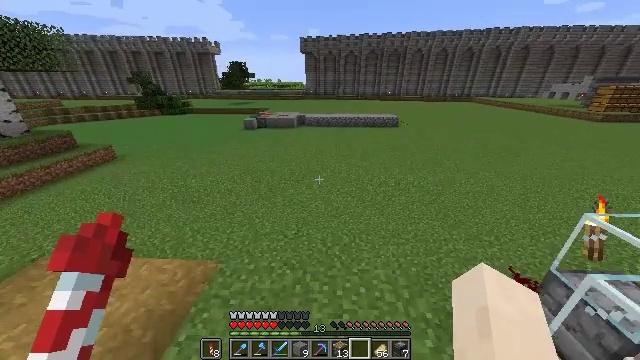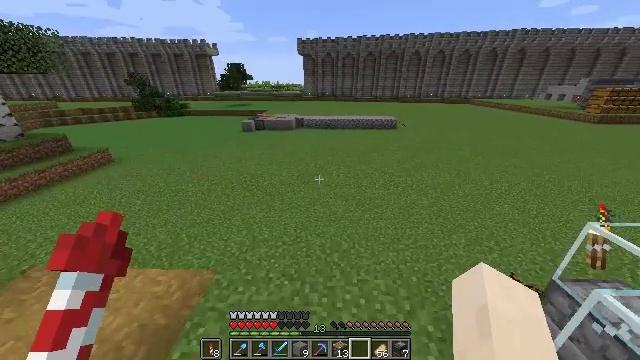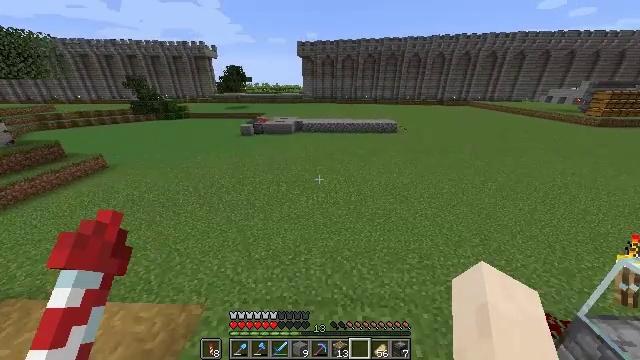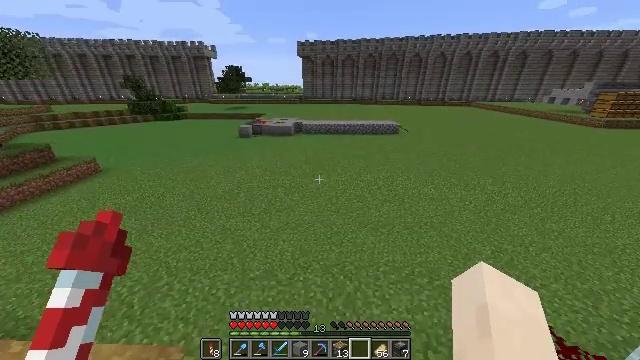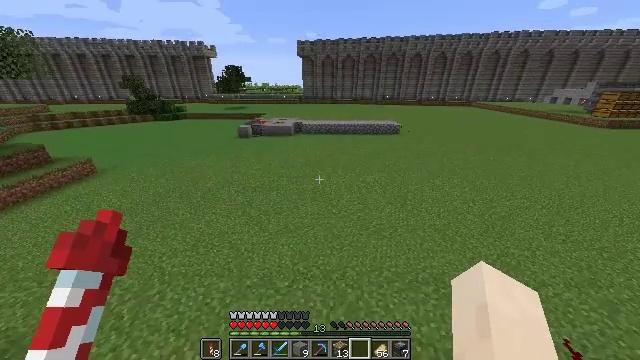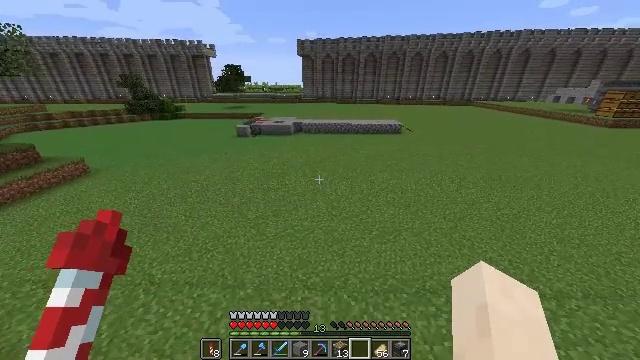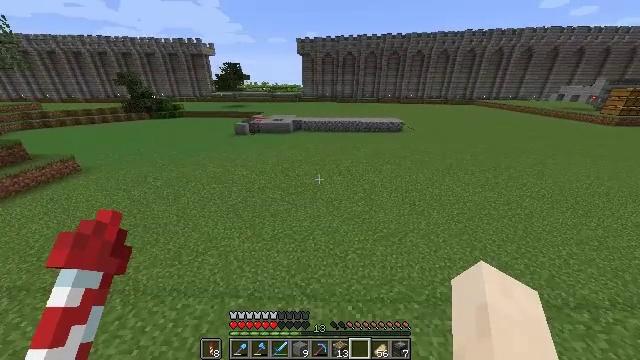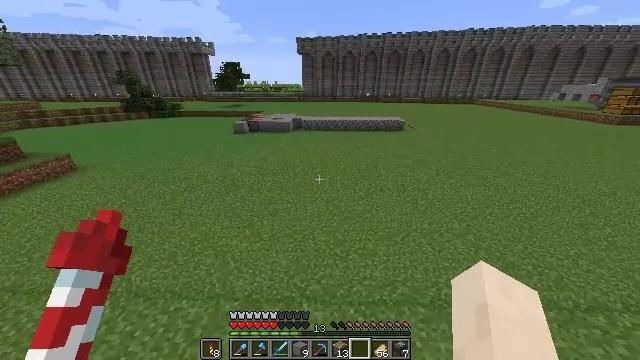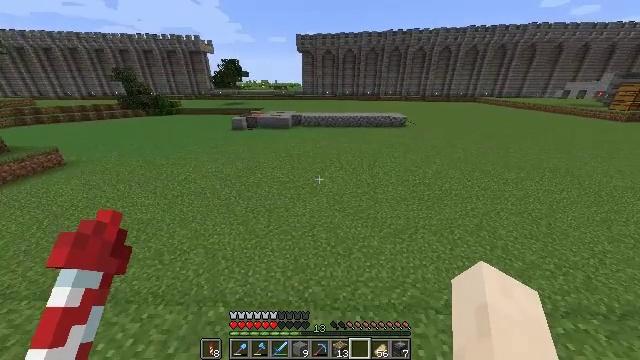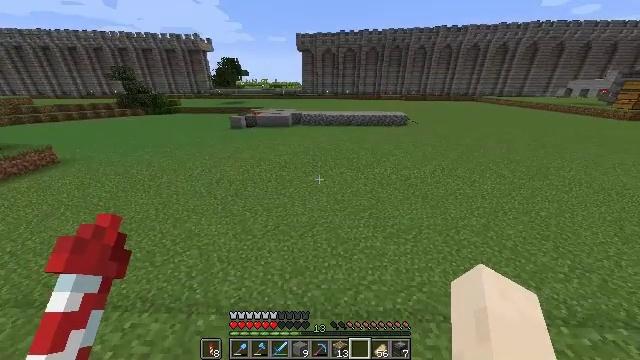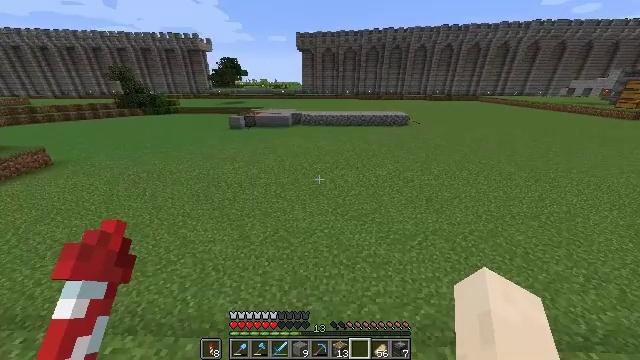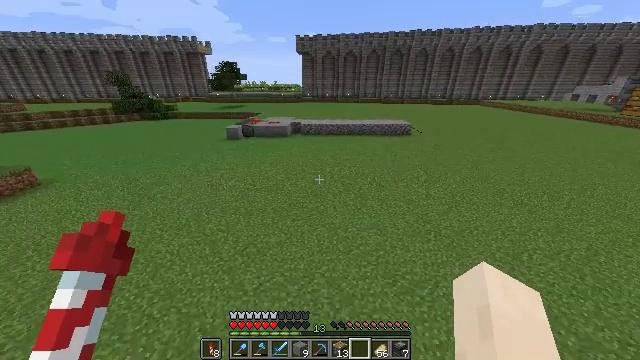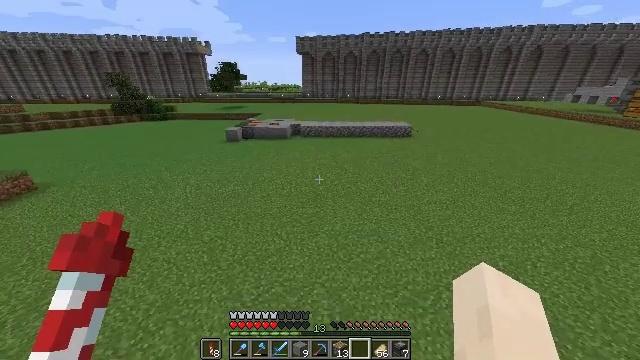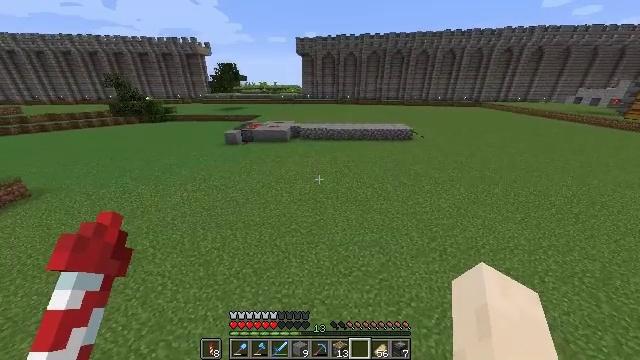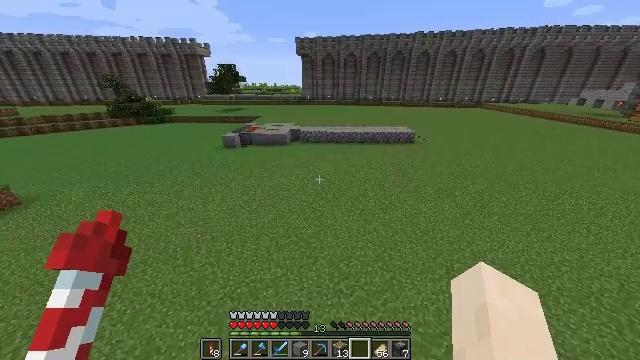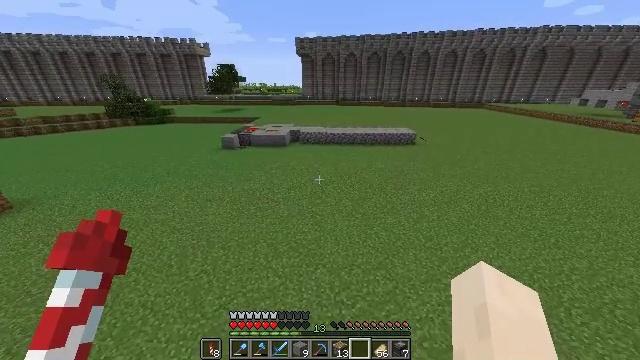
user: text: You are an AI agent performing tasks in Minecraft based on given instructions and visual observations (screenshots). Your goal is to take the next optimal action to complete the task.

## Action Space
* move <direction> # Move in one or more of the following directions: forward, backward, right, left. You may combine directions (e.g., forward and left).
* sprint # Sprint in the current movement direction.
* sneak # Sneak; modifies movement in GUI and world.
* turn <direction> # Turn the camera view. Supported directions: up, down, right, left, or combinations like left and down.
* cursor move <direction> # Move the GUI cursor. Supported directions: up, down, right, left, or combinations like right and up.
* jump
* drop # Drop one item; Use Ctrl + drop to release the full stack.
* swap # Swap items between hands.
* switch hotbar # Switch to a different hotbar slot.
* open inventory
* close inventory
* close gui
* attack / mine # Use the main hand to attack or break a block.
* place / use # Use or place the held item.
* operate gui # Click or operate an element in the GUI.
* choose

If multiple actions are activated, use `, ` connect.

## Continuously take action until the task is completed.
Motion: motion action
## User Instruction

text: Mine the redstone wire connected to mechanisms.
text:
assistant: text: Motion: move forward, sprint, jump
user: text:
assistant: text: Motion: move forward, jump
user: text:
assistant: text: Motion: move forward, jump
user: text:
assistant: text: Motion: move forward, jump
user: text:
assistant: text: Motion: move forward, jump
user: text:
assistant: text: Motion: move forward, jump
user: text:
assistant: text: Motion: move forward, jump
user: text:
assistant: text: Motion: move forward, jump
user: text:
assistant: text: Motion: move forward, jump
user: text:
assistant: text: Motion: move forward, jump
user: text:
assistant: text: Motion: move forward, sprint, jump
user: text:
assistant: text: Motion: move forward, sprint, jump
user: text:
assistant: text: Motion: move forward, sprint, jump
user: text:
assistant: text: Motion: move forward, sprint, jump
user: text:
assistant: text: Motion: move forward, jump
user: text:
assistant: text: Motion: move forward, jump
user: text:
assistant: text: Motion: move forward, jump
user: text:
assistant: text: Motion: move forward, jump
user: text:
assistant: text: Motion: move forward, jump
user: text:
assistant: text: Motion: move forward, jump
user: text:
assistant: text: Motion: move forward, jump
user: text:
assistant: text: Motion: move forward, jump
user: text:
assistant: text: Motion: move forward, jump
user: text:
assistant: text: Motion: move forward, sprint, jump
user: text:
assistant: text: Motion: move forward, sprint, jump
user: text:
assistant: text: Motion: move forward, sprint, jump
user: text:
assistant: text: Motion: move forward, sprint, jump
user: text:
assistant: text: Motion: move forward, jump
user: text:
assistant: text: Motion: move forward, jump
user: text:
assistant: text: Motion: move forward, jump